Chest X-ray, AP view. Patient: 55 years old, sex M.
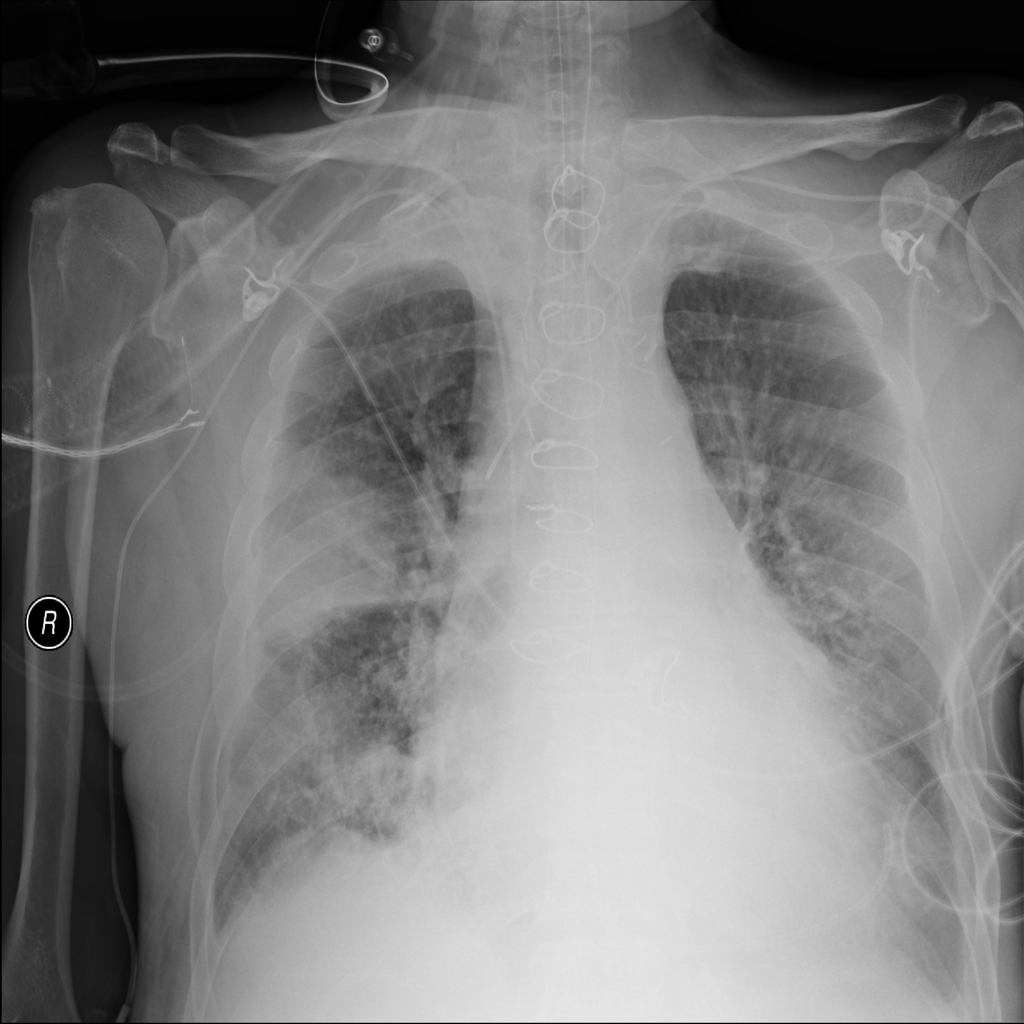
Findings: Consolidation, Infiltration, Mass